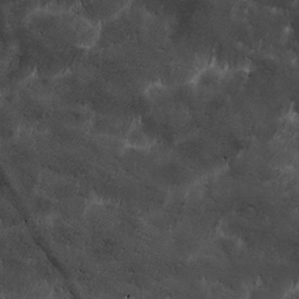
Label: non_frost